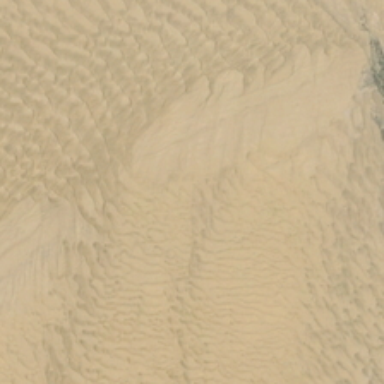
Many ripples are in a piece of yellow desert .